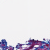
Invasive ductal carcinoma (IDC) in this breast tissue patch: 0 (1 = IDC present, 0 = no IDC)